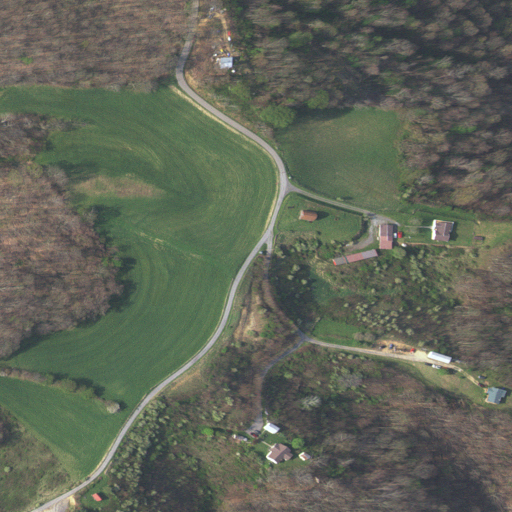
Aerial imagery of ridge(s) in Virginia named Horse Ridge containing deciduous forest, pasture, low intensity development, open development, grassland, and medium intensity development